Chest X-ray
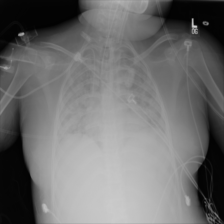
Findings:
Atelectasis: negative
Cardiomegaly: negative
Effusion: negative
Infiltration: negative
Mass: negative
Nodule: negative
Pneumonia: negative
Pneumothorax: negative
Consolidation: negative
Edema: negative
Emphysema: negative
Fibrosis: negative
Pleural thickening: negative
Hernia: negative